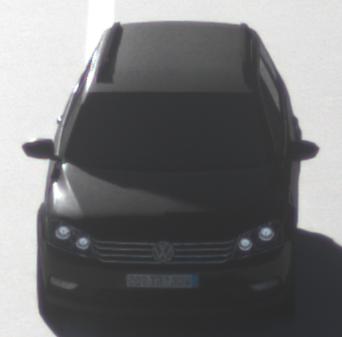
Make: VW
Model: Passat Alltrack 1.8 TSI
Detailed model: Passat (B7) Alltrack
Model produced from: 2012/03
Model produced until: 2013/06
Doors: 5
Color: black
Road condition: dry road
Daytime: morning or afternoon
Contrast: high contrast